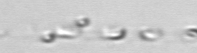
Label: Skeletonema